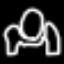
Label: frog